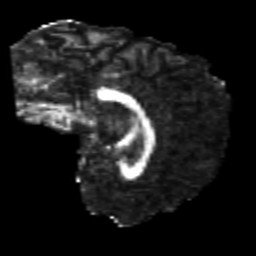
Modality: FA
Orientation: sagittal
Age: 24
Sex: male
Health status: healthy
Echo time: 0.074 s